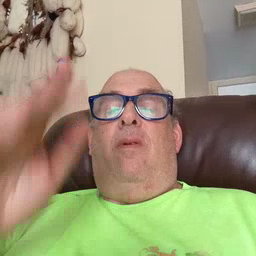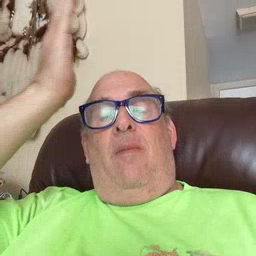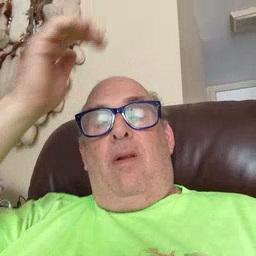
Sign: garbage